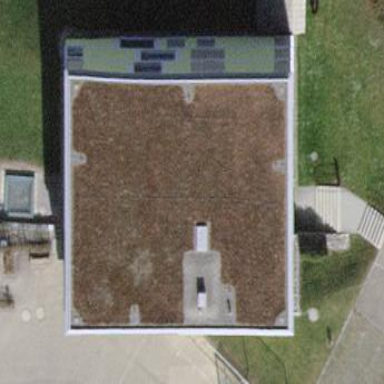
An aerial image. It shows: School building.